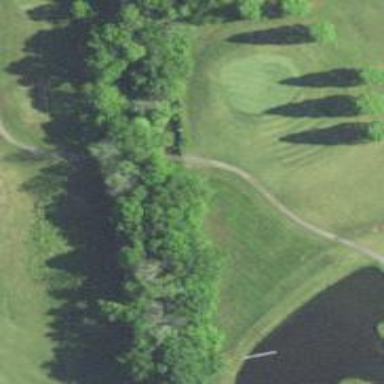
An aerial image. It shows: Path for golf carts.